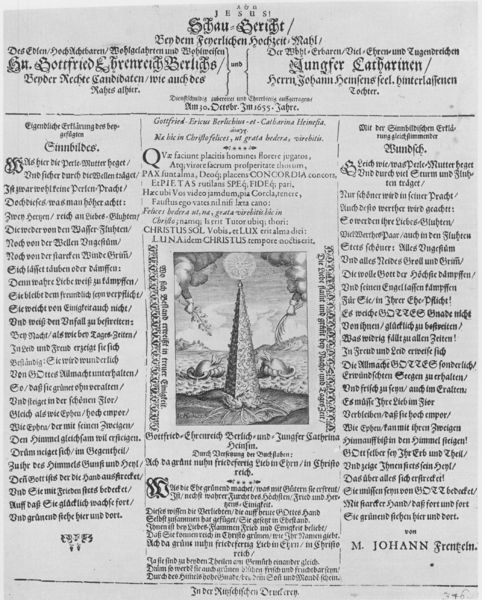
Titel: A et O JESUS! Schau=Gericht/ Bey dem Feyerlichen Hochzeit=Mahl
Künstler: Johann Caspar Höckner
Standort: Wolfenbüttel
Institution: Herzog August Bibliothek
Schlagwörter: weiß, dreieck, grau, schwarz, symbol, säule, geschichte, rahmen, spitze, bild, rauch, sonne, drei, blatt, kreis, turm, deutschland, schrift, papier, grafik, graphik, spalten, spitz, inschrift, deutsch, buch, druck, druckgraphik, jungfrau, seite, illustration, text, zeitung, bericht, buchstaben, schriften, überschrift, kugel, jesus, obelisk, pyramide, sol, fraktur, dreick, johann, babel, einblattdruck, stele, gottfried, nachricht, initial, spalte, majuskel, versalie, seriendruck, flattersatz, freimaurer, jungfer catharinen, schau bericht, schbericht, seite buch, text bil, jungfer, christos soö